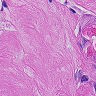
Metastatic tissue present: yes